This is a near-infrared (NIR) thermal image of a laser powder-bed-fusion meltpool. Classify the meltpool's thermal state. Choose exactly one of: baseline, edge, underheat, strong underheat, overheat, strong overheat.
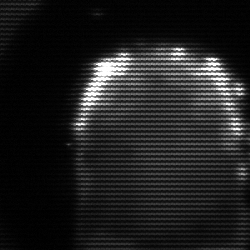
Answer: baseline